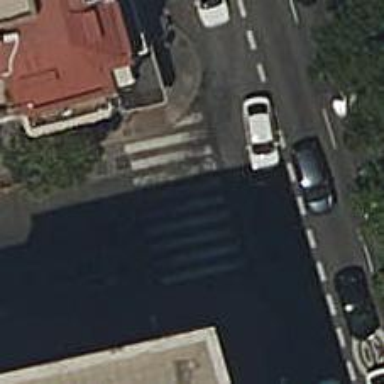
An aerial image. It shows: Uncontrolled road crossing.